Question: To associate social providers to the user account, we can simply use 'api/auth/facebook' and I could also find that using 'auth/logout' would logout the user...
in the database, 2 profiles are still there, so logout is a simple way to kill the auth session... but how can I unlink them?
-

---
'/Friends/Index.cshtml'
this is done with 'oauth.<provider>.CallbackUrl' on 'web.config'!
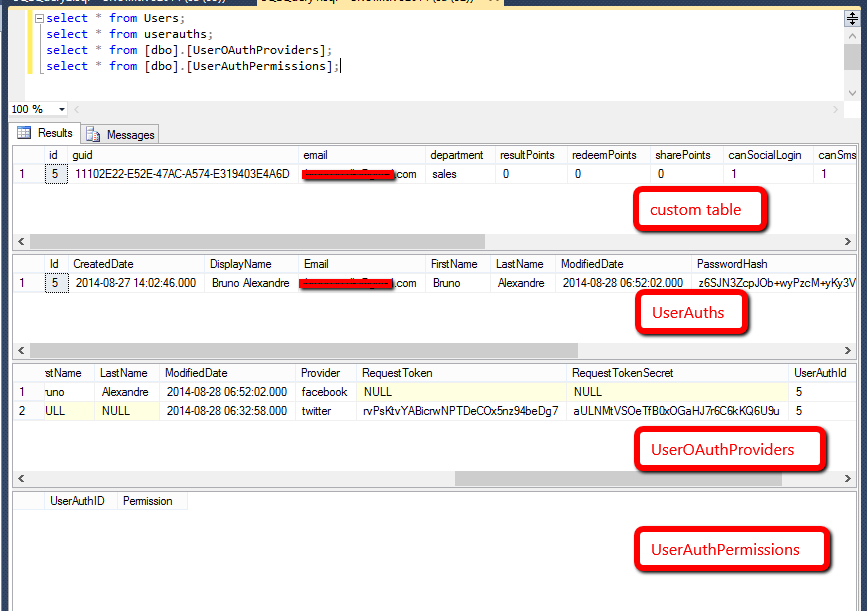
Answer: There's not an explicit API for deleting UserAuth records, but you can just use OrmLite and the <URL> to delete them as you wish, e.g you can remove twitter provider record with:
'''
Db.Delete<UserOAuthProviders>(q =>
q.UserAuthId == 5 && q.Provider == "twitter");
'''
The default behavior of the AuthProviders is that when logging into existing AuthProviders when you're already authenticated will link them to the same account. To have each login create separate accounts (i.e. new UserAuth entry) you want to '/logout' first.